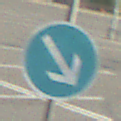
Verkehrszeichen: VorgeschriebeneVorbeifahrtRechts
Umgebung: Outdoor, Suburban
Tageszeit: MorningAfternoon
Wetter: PartlyCloudy
Licht: Natural
Jahreszeit: NotSpecified
Kontrast: HighContrast